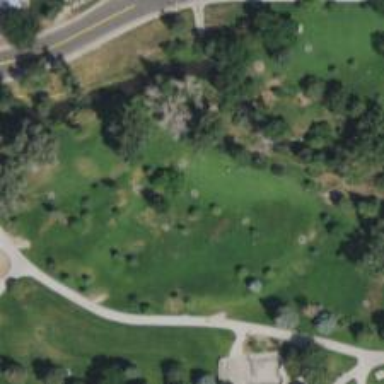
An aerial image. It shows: Disc golf hole.